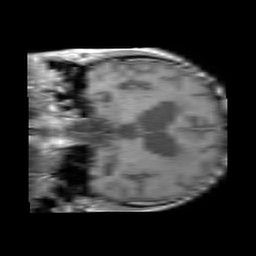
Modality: T1w
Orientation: coronal
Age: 87
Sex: male
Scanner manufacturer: philips
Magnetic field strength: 3 T
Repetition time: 0.2705 s
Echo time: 0.002302 s